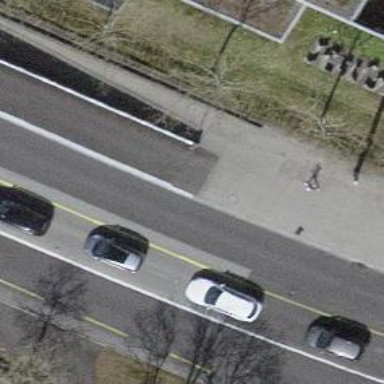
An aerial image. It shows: Asphalt sidewalk.